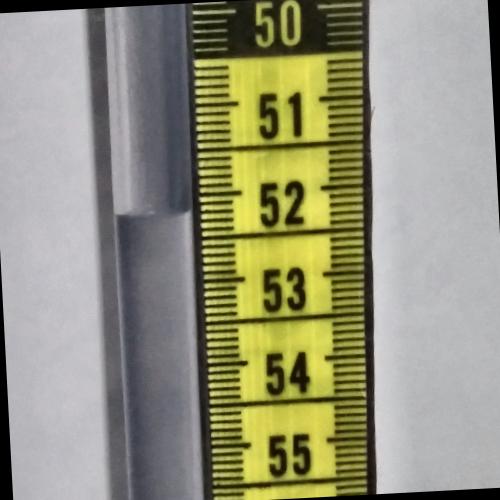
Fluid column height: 52.2 cm